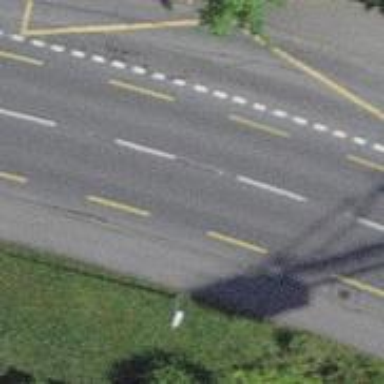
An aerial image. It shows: Tertiary road with separate lanes for cyclists on both sides. The road surface is asphalt.